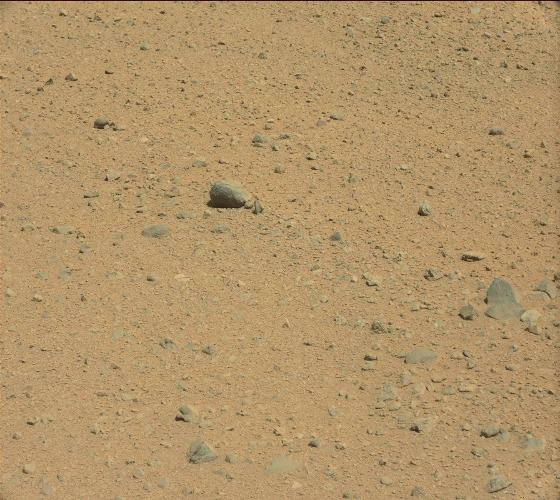
Terrain classes present: Bedrock, Gravel / Sand / Soil, Rock